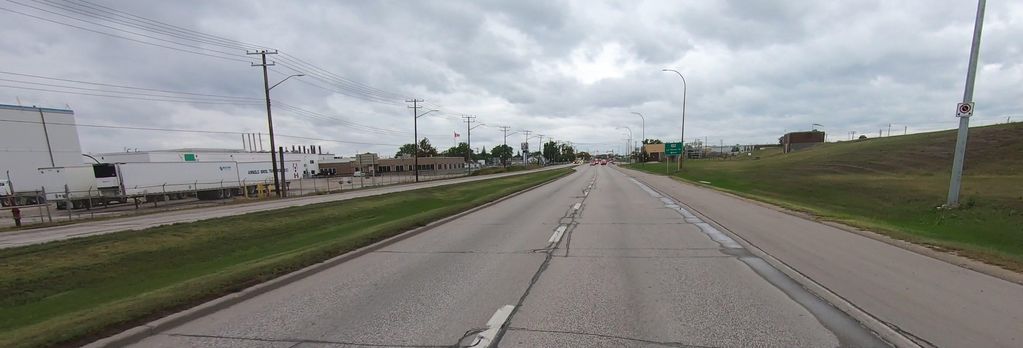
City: winnipeg